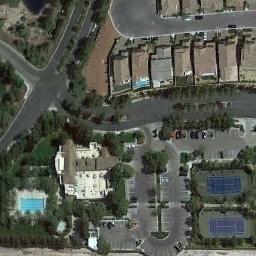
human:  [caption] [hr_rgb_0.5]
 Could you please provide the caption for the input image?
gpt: The tennis court and parking lot are one road away from the residential area, With trees in them .

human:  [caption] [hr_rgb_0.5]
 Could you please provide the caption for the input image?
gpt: The tennis court is next to some buildings and trees .

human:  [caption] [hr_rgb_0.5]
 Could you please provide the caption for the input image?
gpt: Two white cars were driving on the road beside the tennis court .

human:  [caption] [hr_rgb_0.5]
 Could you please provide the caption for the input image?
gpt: There are many buildings of different shapes beside the tennis courts .

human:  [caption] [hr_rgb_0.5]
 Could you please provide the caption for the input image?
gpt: There are some green trees and buildings near the tennis court .